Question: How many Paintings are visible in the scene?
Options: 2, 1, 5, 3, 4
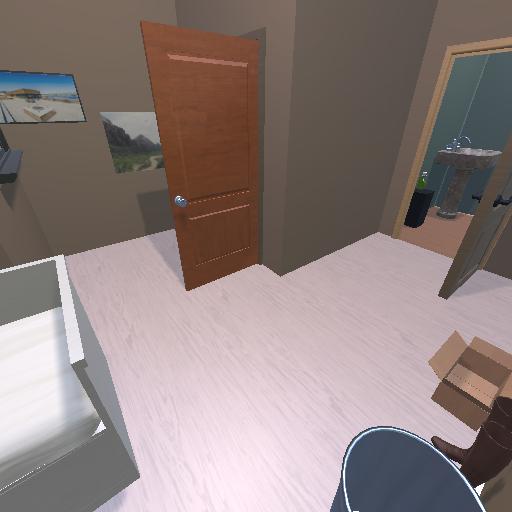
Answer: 2